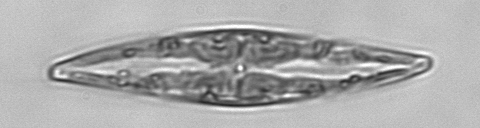
Label: Pleurosigma